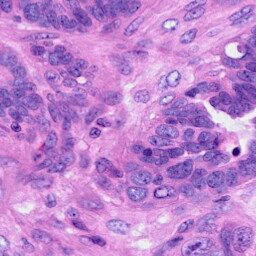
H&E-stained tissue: Ovarian